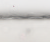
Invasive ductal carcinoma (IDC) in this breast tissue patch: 0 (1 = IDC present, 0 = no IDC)